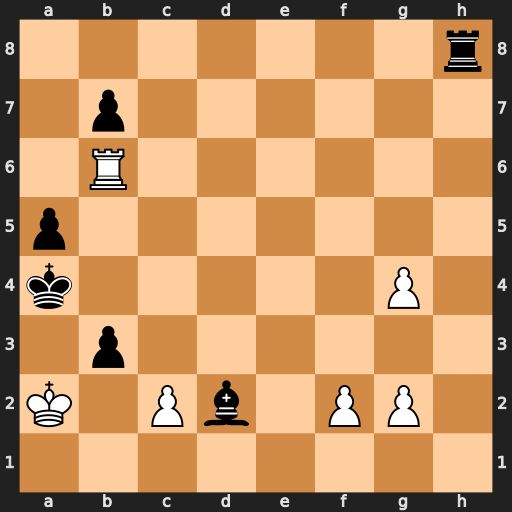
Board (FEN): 7r/1p6/1R6/p7/k5P1/1p6/K1Pb1PP1/8
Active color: w
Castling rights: -
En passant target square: -
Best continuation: cxb3#